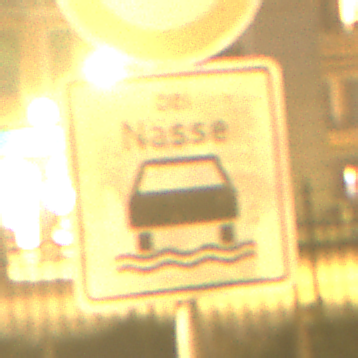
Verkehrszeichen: BeiNaesse
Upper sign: Geschwindigkeit100
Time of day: Night
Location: Outdoor (Urban)
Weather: Clear
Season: NotSpecified
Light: Artificial